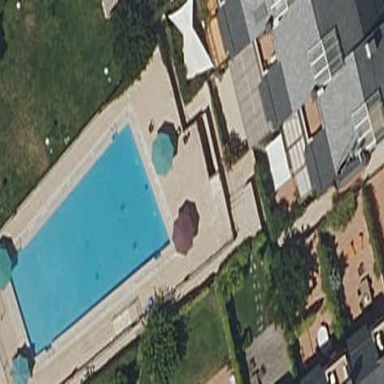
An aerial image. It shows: Swimming pool located in leisure land.